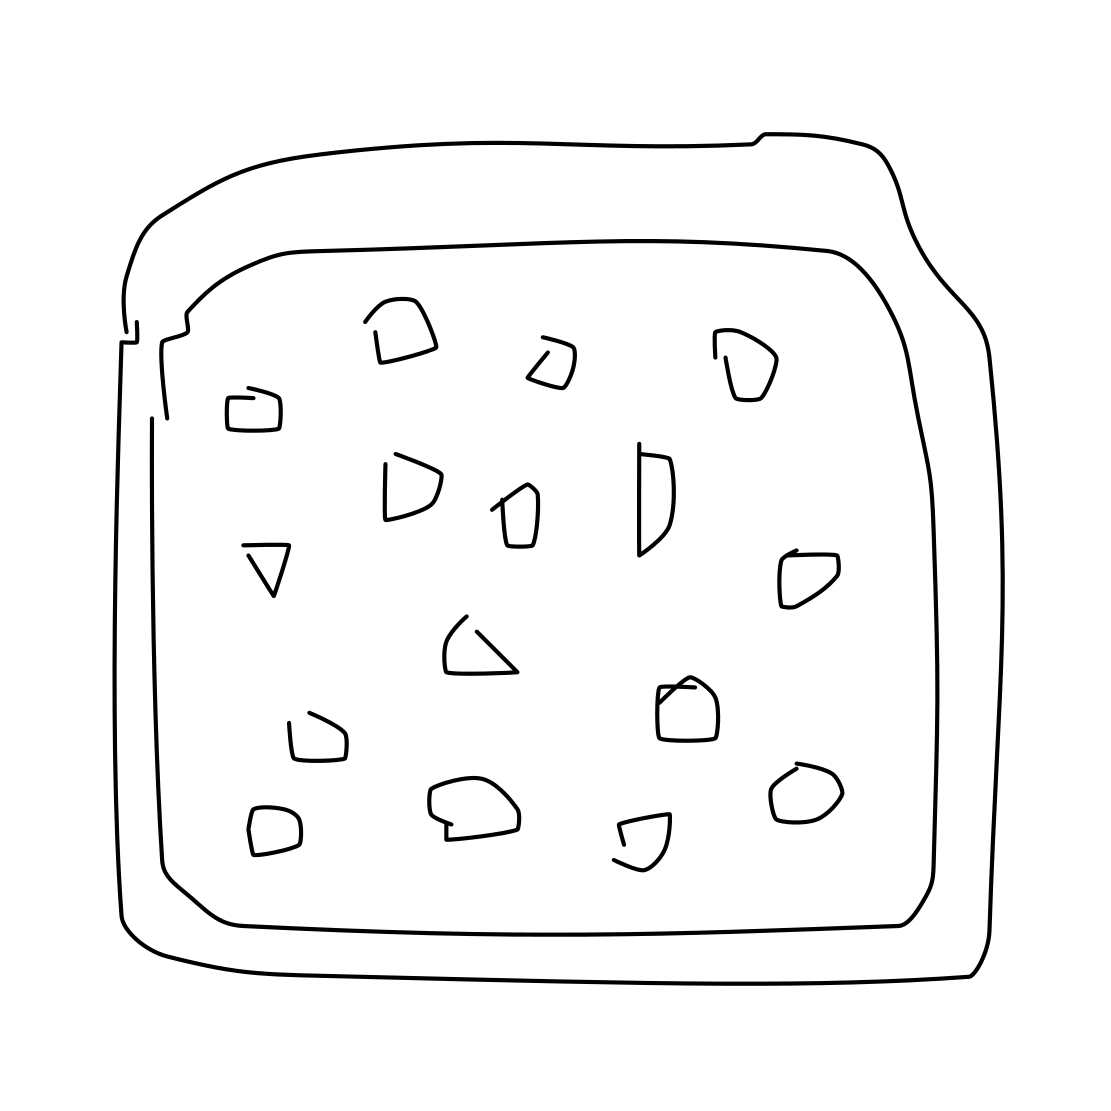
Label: bread